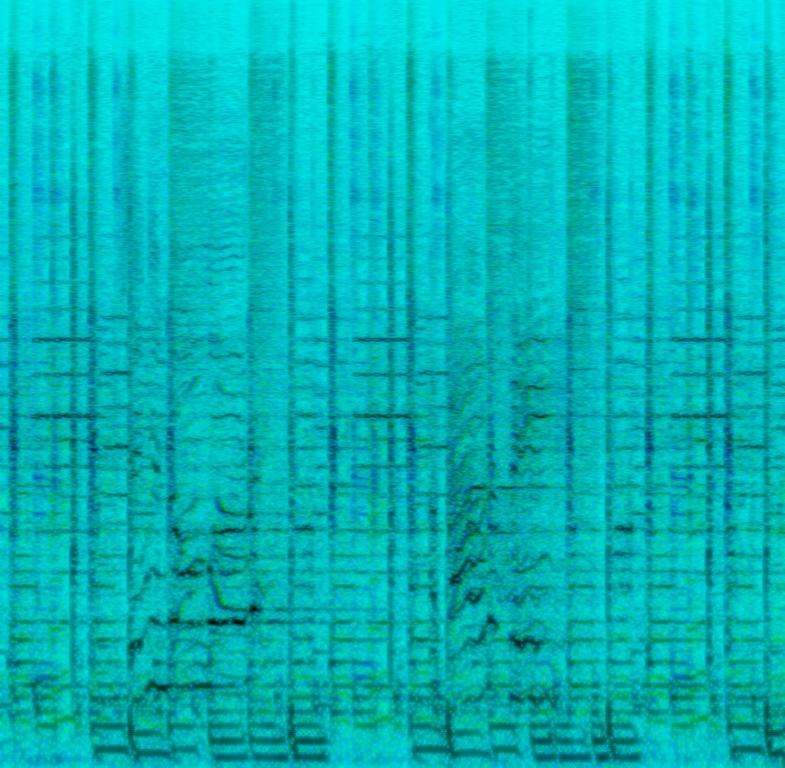
A male vocalist sings this light melody. The tempo is medium with a funky bass line, keyboards accompaniment; slick drumming, groovy electric guitar and acoustic guitar riff with female vocal backup. The song is light, punchy, buoyant, groovy, funky,insightful, reflective and melodic. This song is a spirited Reggae song.